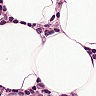
Metastatic tissue present: no